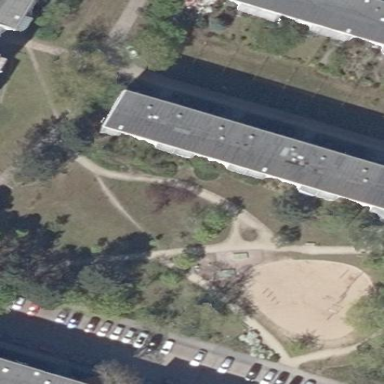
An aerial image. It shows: Playground area for leisure activities on the land.